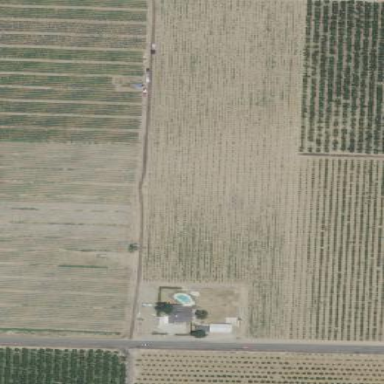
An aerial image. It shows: Orchard filled with nectarine trees.